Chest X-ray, PA view. Patient: 12 years old, sex M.
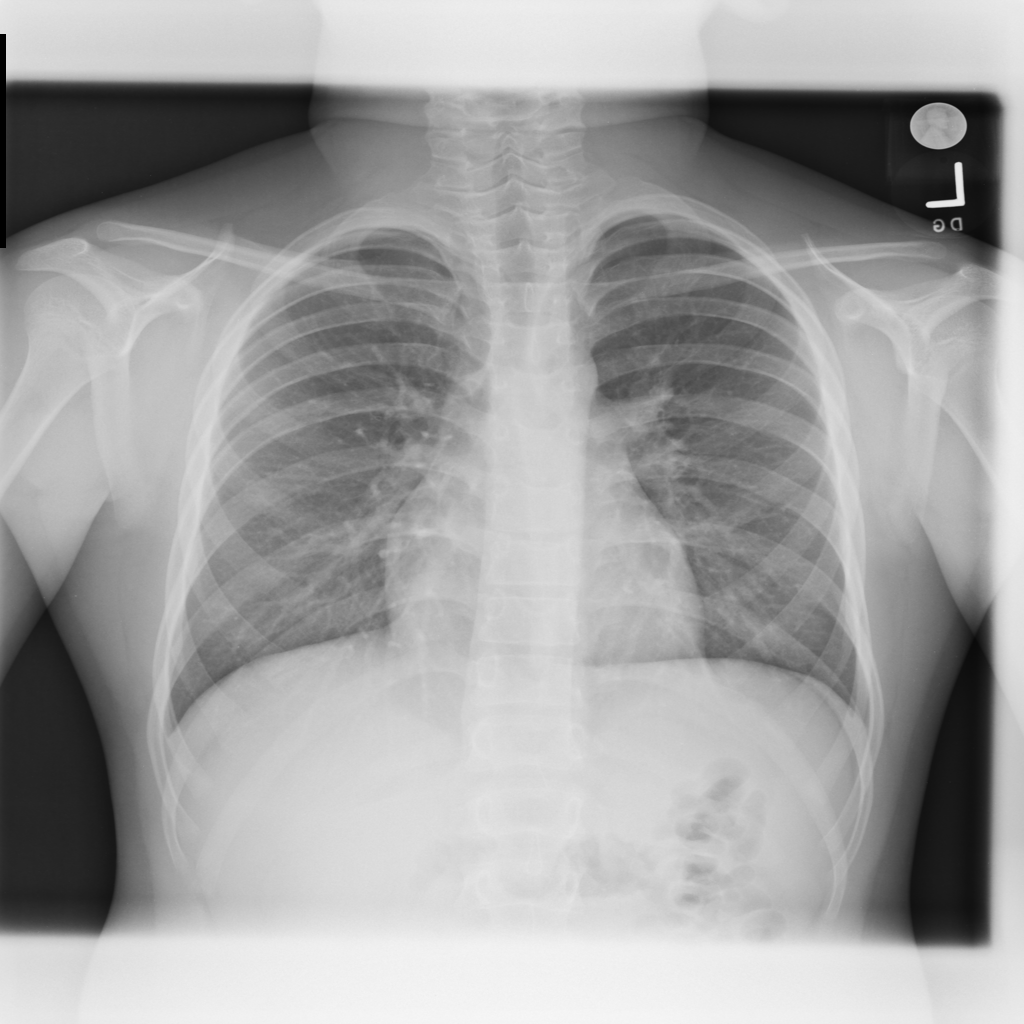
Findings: No Finding